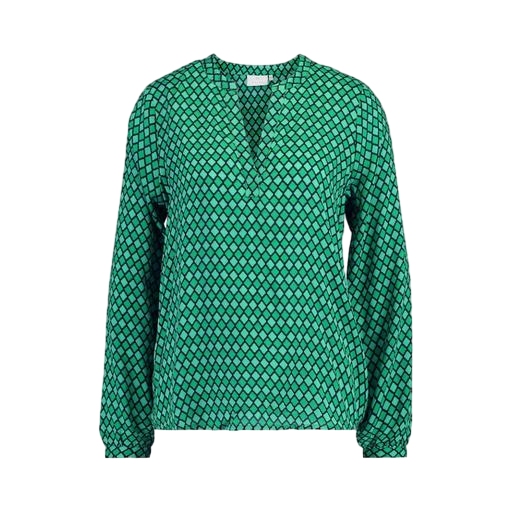
green printed shirt, green and white long sleeve shirt, green lola sophie printed blouse, white background